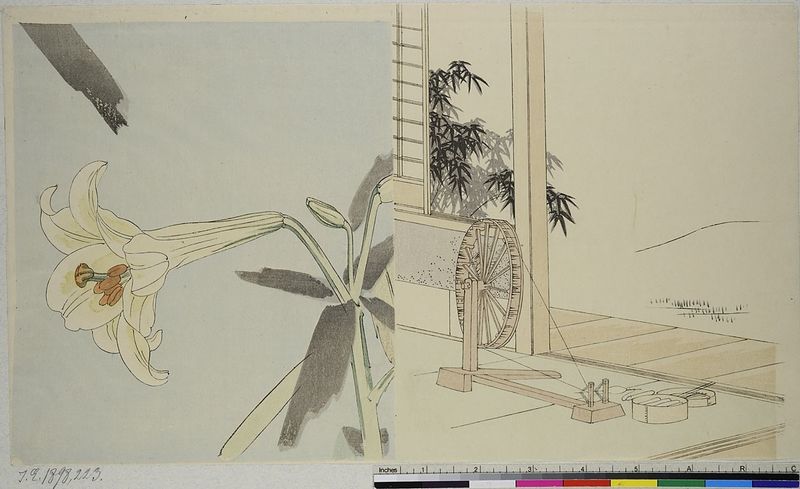
Titel: Aus: Holzschnittbuch über zeitgenössische Kleidung
Künstler: Utagawa Toyokuni I
Standort: Hamburg
Institution: Museum für Kunst und Gewerbe Hamburg
Schlagwörter: baum, blume, fenster, zeichnung, strauch, holzschnitt, druckgraphik, druckgrafik, lilie, bambus, zeit, holzkonstruktion, edo, textilindustrie, reproduktionen, druckerzeugnisse, bäume, sträucher, bekleidungsindustrie